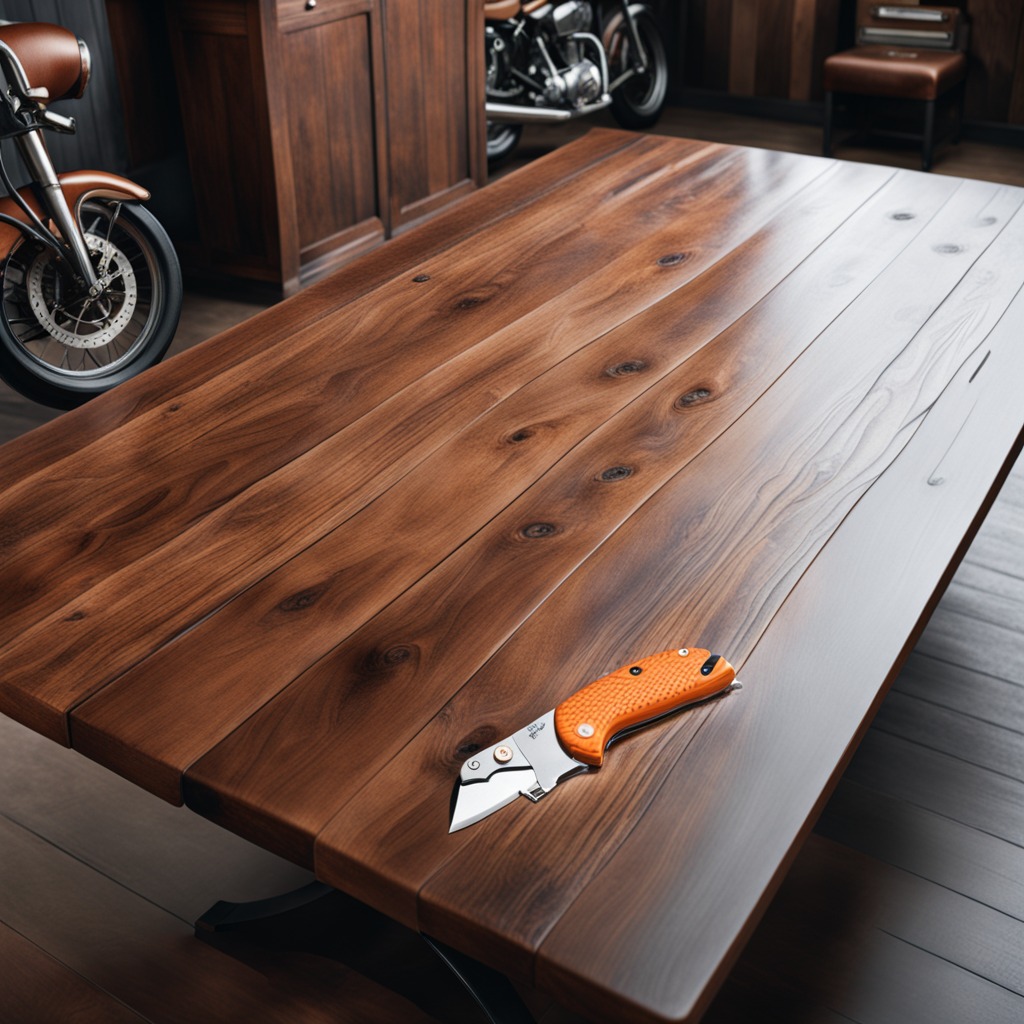
A utility knife is lying on the oil-spilled wooden table in a vintage motorcycle garage.